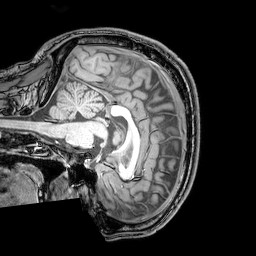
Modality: T1w
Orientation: sagittal
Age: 25
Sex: male
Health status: healthy
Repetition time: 0.081 s
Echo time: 0.037 s